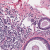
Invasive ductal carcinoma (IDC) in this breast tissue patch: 1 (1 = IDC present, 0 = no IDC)